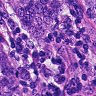
Metastatic tissue present: yes